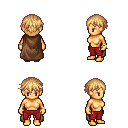
a pixel art fantasy rpg character, female body template, human, tanned skin, brown cape, red pants, light blonde short bangs hairstyle, bracelets, four views (front, back, left, right), 2x2 character sprite sheet, small pixel art, hard edges, no anti-aliasing